Aerial crown-view tile of a tropical tree (Barro Colorado Island, Panama), acquired 20250715:
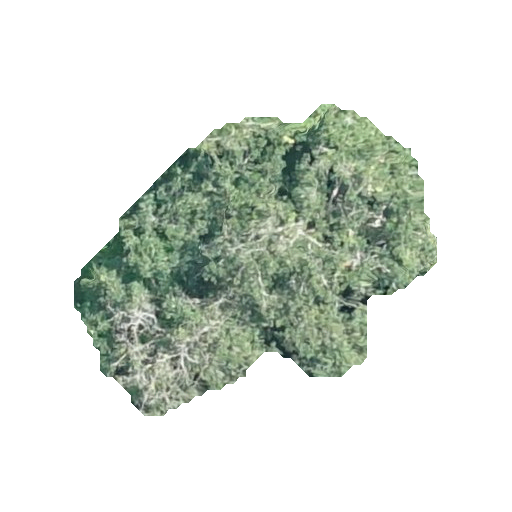
Species: Pachira sessilis
GBIF accepted scientific name: Pachira sessilis
Crown area: 107.955 m²